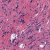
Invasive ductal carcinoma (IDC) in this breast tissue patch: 1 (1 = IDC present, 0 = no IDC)